Field crop: maize
Growth stage: 1
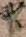
Species: atriplex